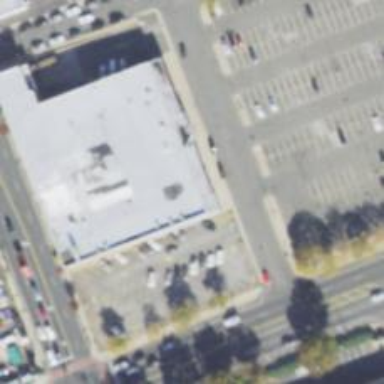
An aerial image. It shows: Supermarket.